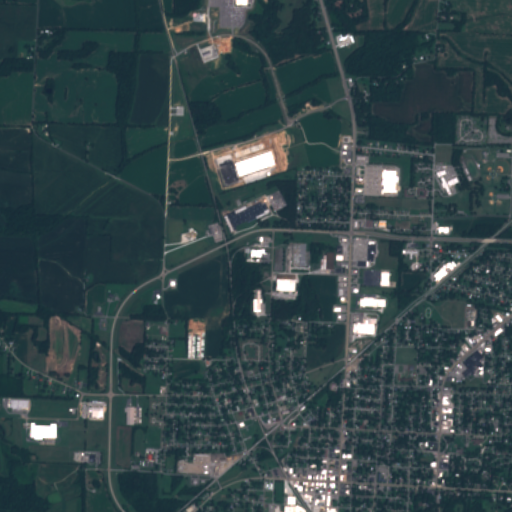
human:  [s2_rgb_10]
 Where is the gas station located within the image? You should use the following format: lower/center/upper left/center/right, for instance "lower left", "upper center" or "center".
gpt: The gas station is located in the upper right of the image.
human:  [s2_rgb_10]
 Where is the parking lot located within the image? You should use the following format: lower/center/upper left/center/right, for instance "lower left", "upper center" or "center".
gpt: The parking lot is located in the upper right of the image.
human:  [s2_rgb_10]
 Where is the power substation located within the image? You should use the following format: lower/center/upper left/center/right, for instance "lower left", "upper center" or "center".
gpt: The power substation is located in the lower center of the image.
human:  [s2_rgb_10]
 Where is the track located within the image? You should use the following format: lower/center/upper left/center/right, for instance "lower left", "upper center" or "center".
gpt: The track is located in the upper right of the image.
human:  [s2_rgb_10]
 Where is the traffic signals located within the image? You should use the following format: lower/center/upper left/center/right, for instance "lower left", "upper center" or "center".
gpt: The traffic signals is located in the upper right of the image.
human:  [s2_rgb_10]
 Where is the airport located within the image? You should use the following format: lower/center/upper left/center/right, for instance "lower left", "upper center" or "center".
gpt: There is no airport in the image.